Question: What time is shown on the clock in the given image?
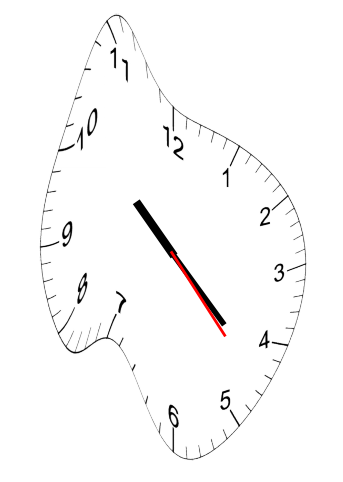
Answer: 10:22:23